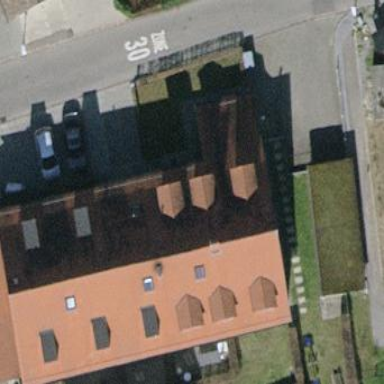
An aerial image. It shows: Gabled roof made of roof tiles on apartment building.